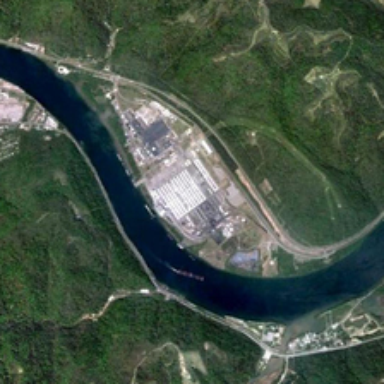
Several urban areas and many pieces of green trees are in two sides of a curved river .